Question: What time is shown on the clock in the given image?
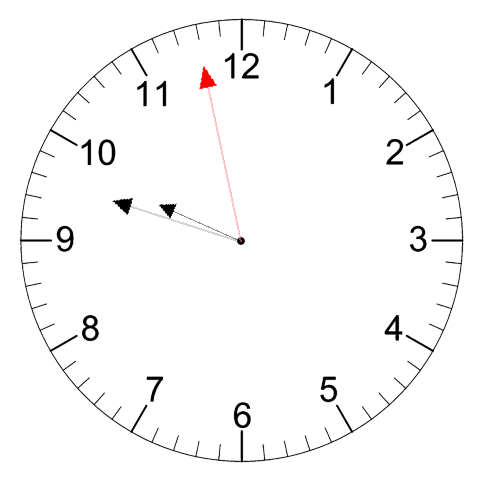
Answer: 09:47:58